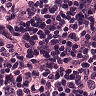
Metastatic tissue present: yes